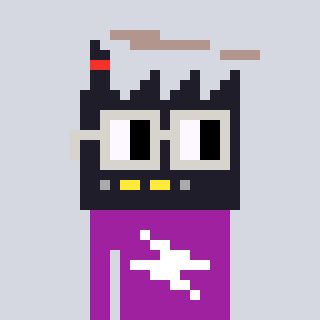
a pixel art character with square light gray glasses, a factory-shaped head and a magenta-colored body on a cool background